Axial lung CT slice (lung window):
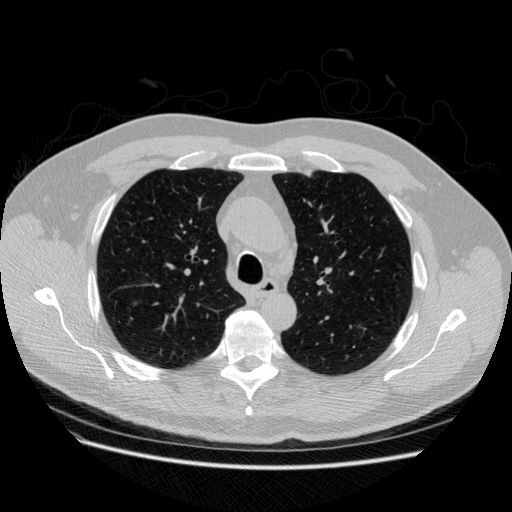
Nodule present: no